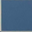
Piece: xx